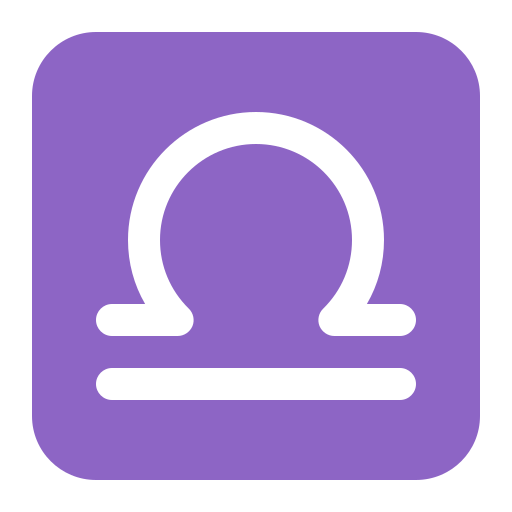
libra flat